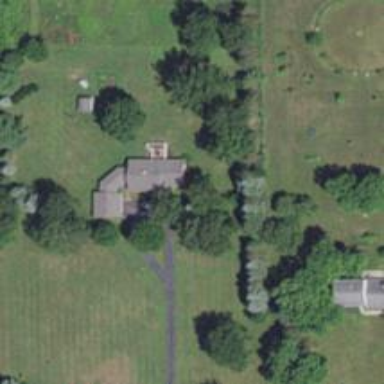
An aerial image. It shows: Driveway.